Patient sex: M
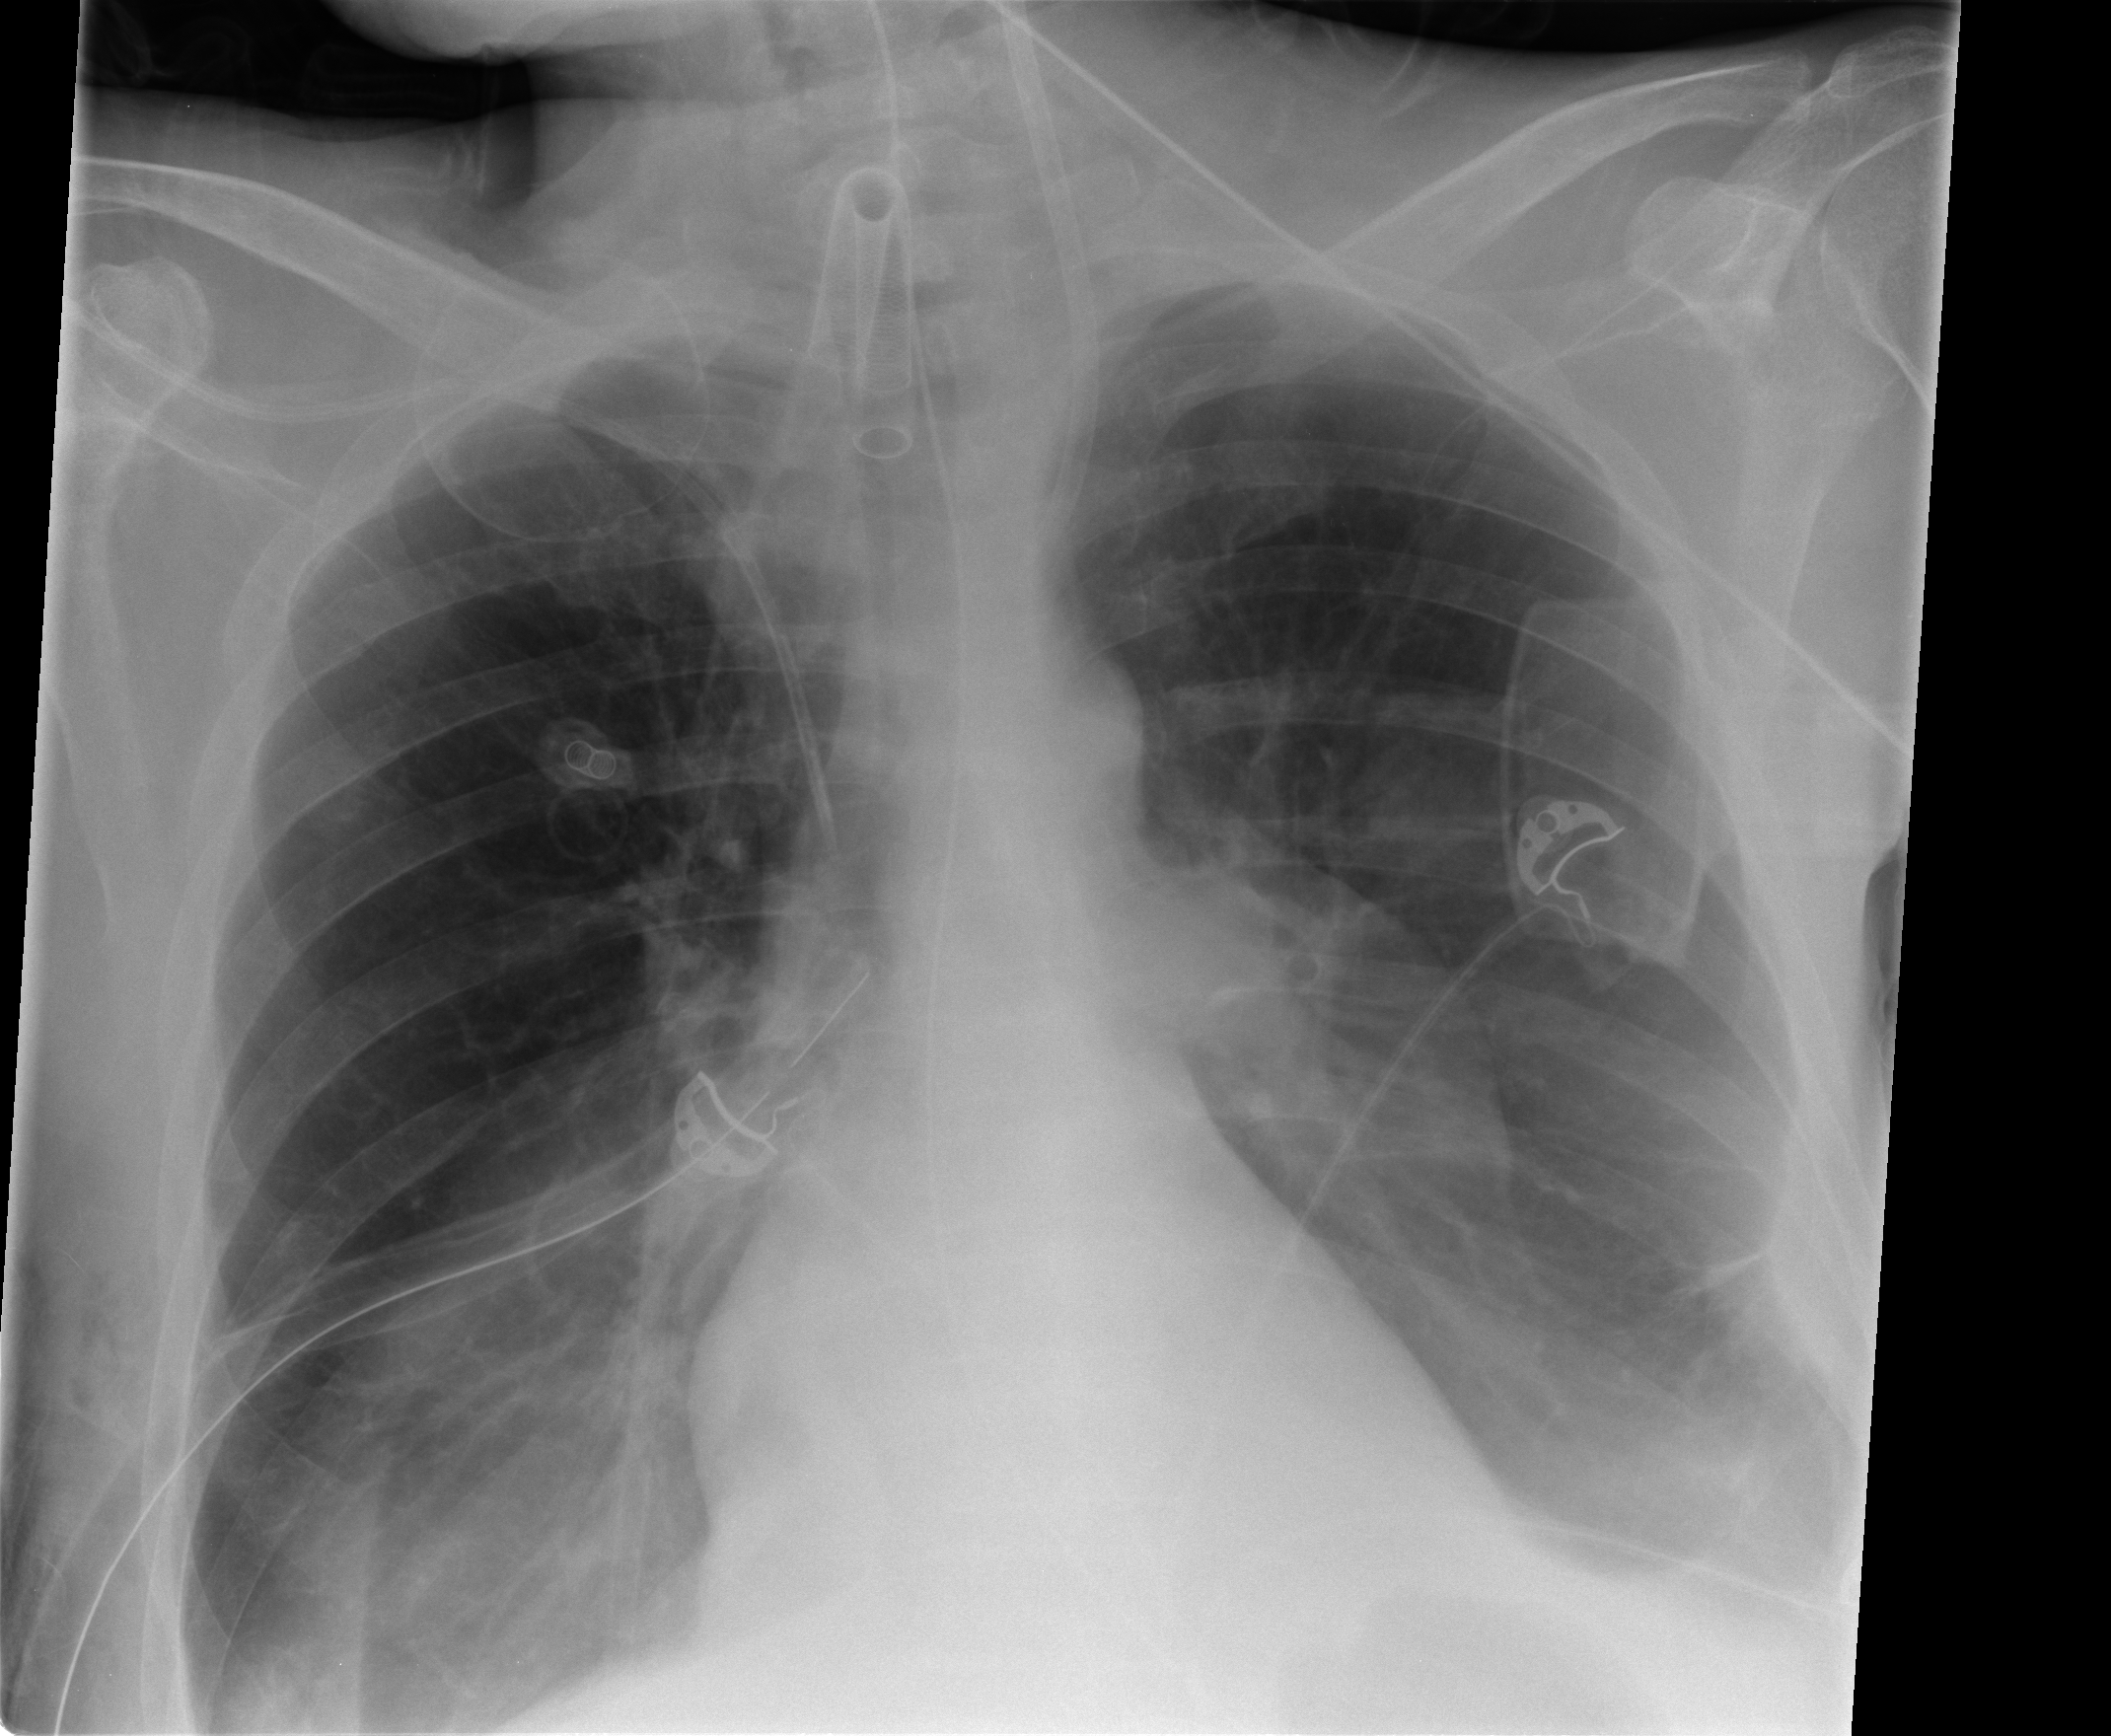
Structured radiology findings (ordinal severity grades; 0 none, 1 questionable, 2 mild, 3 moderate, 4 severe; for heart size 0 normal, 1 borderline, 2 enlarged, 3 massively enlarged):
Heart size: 0
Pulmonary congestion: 0
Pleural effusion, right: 1
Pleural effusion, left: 2
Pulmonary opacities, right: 0
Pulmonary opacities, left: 0
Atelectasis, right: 2
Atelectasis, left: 2